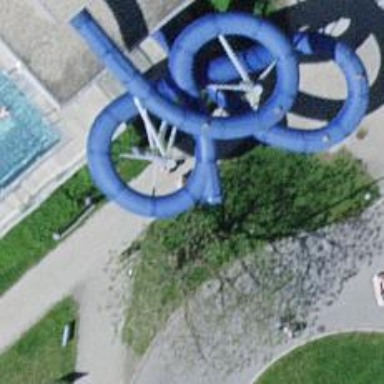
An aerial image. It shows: Playground with water-themed slide.